Question:
I am attempting to make a bar plot or histogram that groups all the ratings together (i.e. groups all the 1 star ratings, 2 star ratings, etc). Id like the plot to show total ratings for each group.
'''
in: df['first'] = df['rating'].str.split('out').str[0]
rating_df = df['first'].value_counts()
rating_df
out: 5.0 246
4.0 169
4.5 123
3.5 118
4.1 113
3.8 111
4.2 109
3.7 107
3.9 106
4.4 105
4.6 96
4.3 96
3.6 90
4.7 84
3.0 83
3.3 68
3.4 65
3.2 59
3.1 57
1.0 57
4.8 38
2.0 31
2.9 26
2.6 23
2.8 21
2.5 17
2.7 15
2.3 8
4.9 8
2.4 7
1.9 7
Name: first, dtype: int64
'''
Is it possible to group them all by the number of the first index?
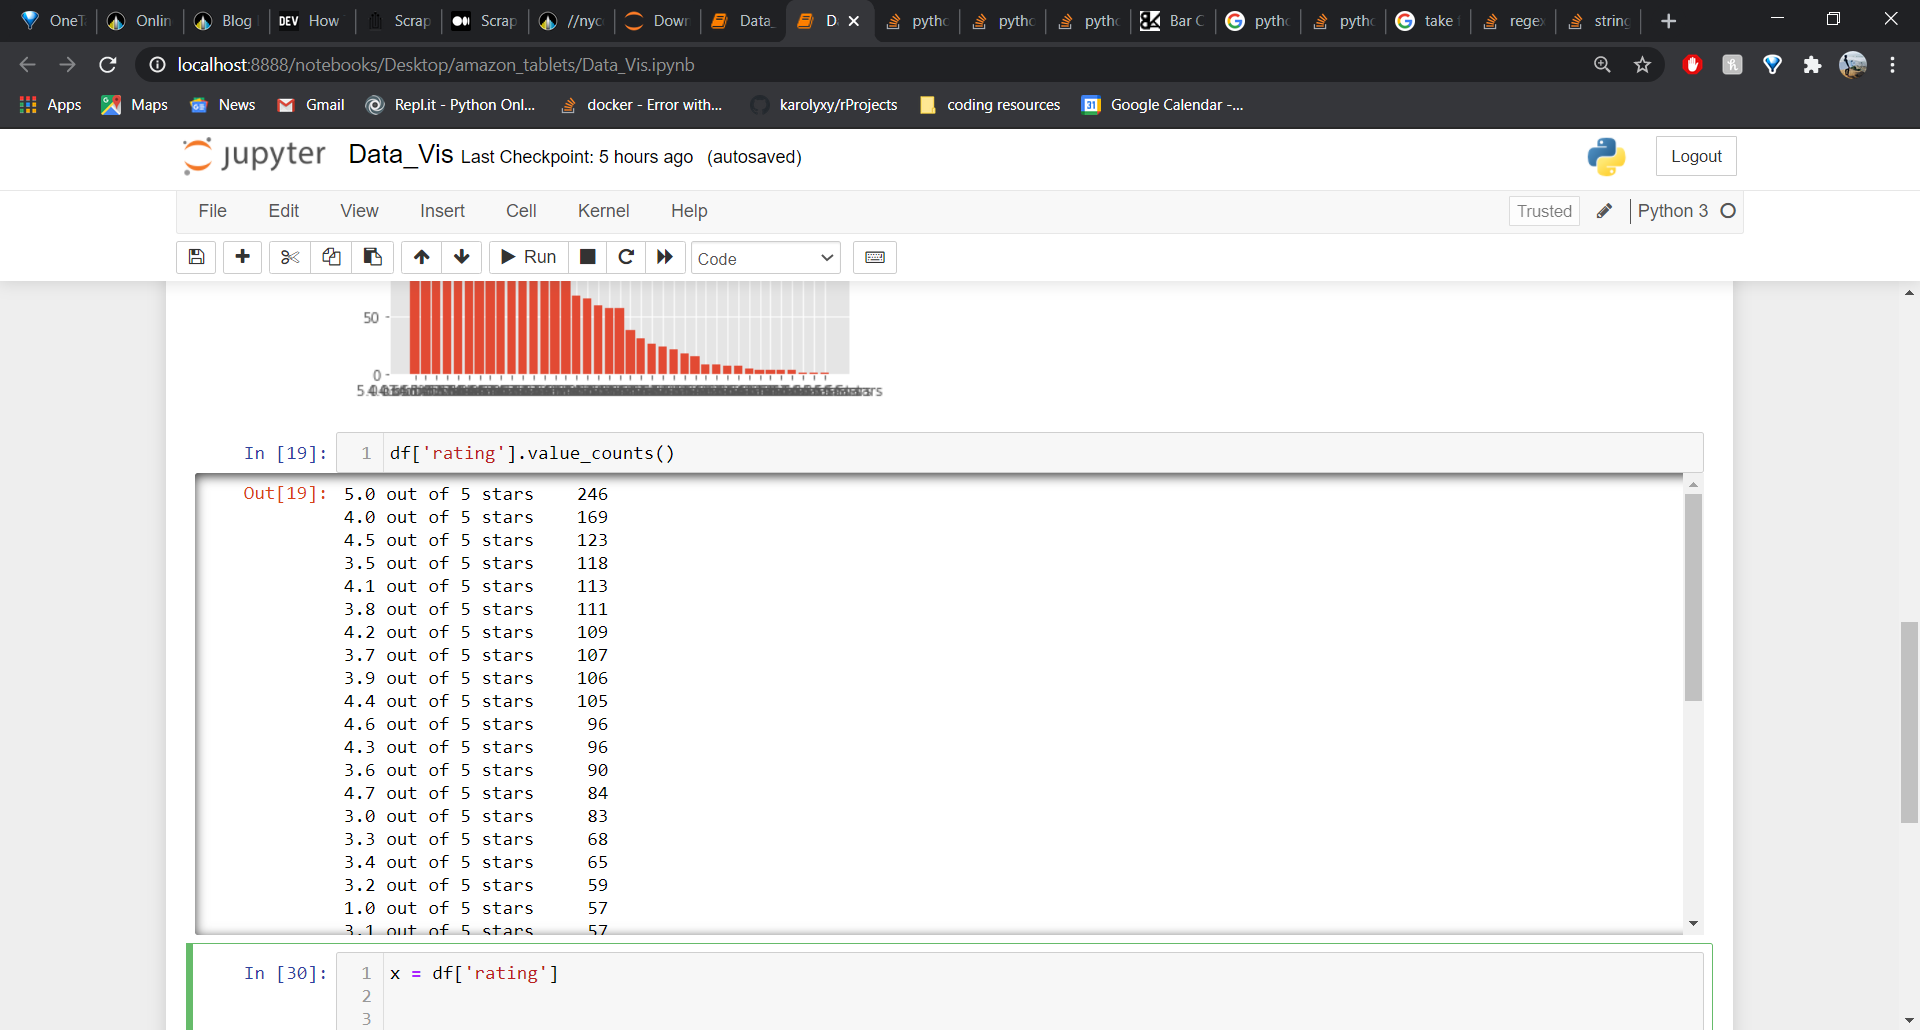
Answer: I hope your dataframe is as follows,
'''
rating counts
5.0 Out of 5 stars 246
4.0 Out of 5 stars 169
4.5 Out of 5 stars 123
...
'''
In this scenario, we can do create a new column from the rating column, then we can sum the counts by aggregation as follows.
'''
df['first'] = df['rating'].str.split('.').str[0]
df.groupby("first").agg({"counts": "sum"})
'''